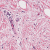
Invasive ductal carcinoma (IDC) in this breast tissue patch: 0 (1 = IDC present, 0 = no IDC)